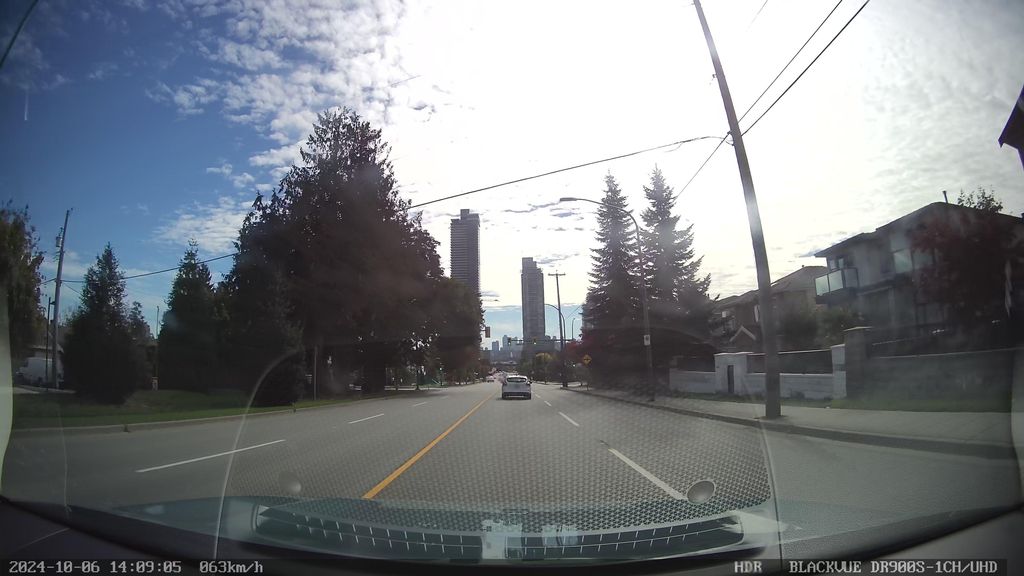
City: vancouver